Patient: sex F, age 56
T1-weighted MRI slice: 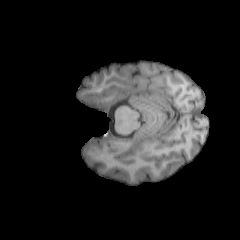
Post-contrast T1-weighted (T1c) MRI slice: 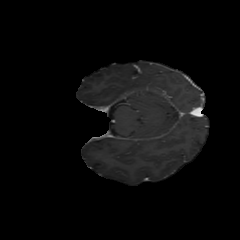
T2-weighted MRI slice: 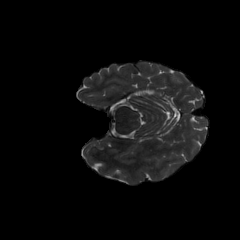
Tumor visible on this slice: no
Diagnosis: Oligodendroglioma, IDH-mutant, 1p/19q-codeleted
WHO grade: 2